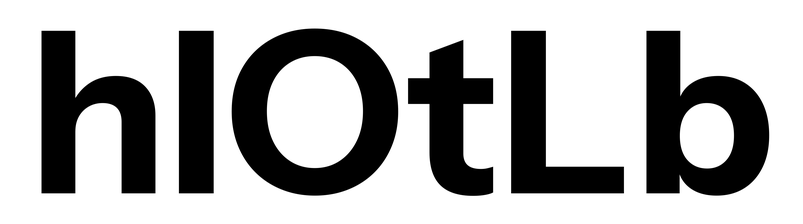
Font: InstrumentSans_Bold